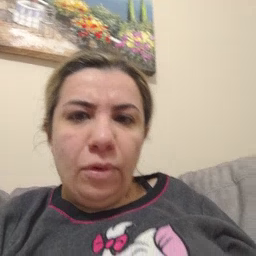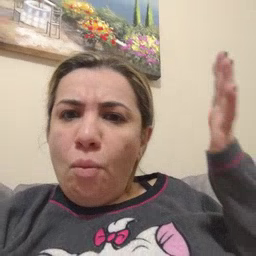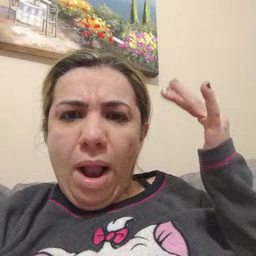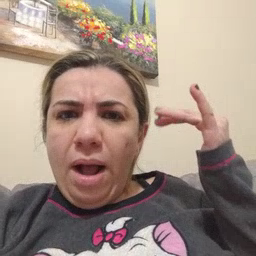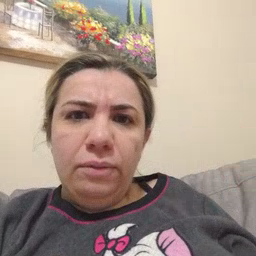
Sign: why